【题型】解答题　【知识点】平面几何　【难度】easy
已知等腰 $\triangle ABC$ 中, $AB = AC$, 点 $D$、$E$ 是边 $BC$、$AC$ 上的点, 且 $CD = 3BD$, 联结 $AD$、$BE$, 交点为 $F$。

(1) 若 $AF = 4DF$, 求 $\frac{AE}{EC}$ 的值。

(2) 若 $BD^2 = DF \cdot AD$, 求证：$BC^2 = 4CE \cdot AC$。
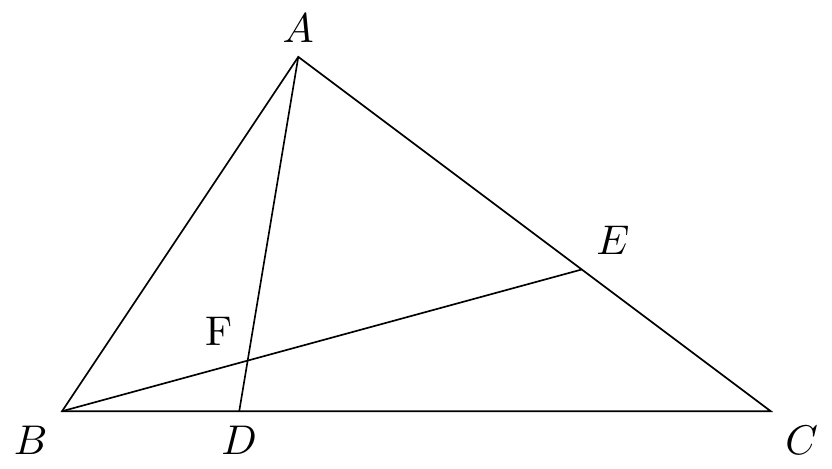
【解答】
解：(1) 作 $AG // BC$, 交 $BE$ 延长线于 $G$,

$\because AG // BC$,

$\therefore \triangle AGF \sim \triangle DBF$,

$\because AF = 4DF$,

$\therefore \frac{AG}{BD} = \frac{AF}{DF} = 4$,

$\therefore AG = 4BD$,

$\because CD = 3BD$,

$\therefore BC = BD + CD = 4BD$,

$\therefore AG = BC$,

$\because AB = AC$,

$\therefore \triangle ABC$ 为等腰三角形,

$\because AG // BC$,

$\therefore \triangle AGE \sim \triangle CBE$,

$\therefore \frac{AE}{EC} = \frac{AG}{BC} = 1$。

(2) $\because BD^2 = DF \cdot AD$,

$\therefore \frac{BD}{DF} = \frac{AD}{BD}$,

又 $\angle BDF = \angle ADB$,

$\therefore \triangle BDF \sim \triangle ADB$,

$\therefore$ $\angle BAD = \angle FBD$,

又 $\because$ $\angle ABD = \angle ACB$,

$\therefore$ $\triangle ABO \sim \triangle BCE$,

$\therefore$ $\frac{BD}{CE} = \frac{AB}{BC}$,

$\therefore$ $CE \cdot AB = BD \cdot BC$,

又 $\because$ $AB = AC$, $BC = BD + CD = 4BD$,

$\therefore$ $CE \cdot AC = \frac{1}{4} BC \cdot BC$,

$\therefore$ $BC^2 = 4CE \cdot AC$。
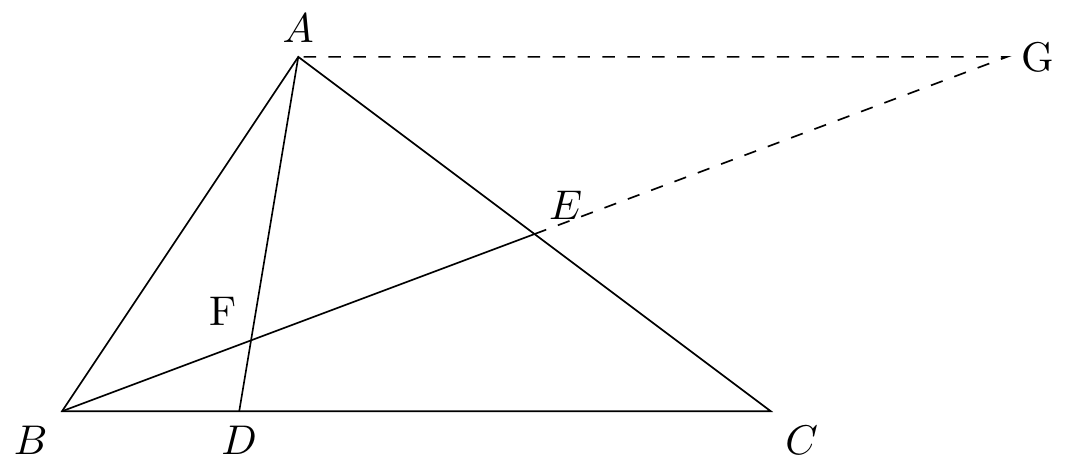